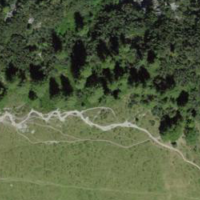
EUNIS habitat code: 26
Species observed at this site:
Dryas octopetala